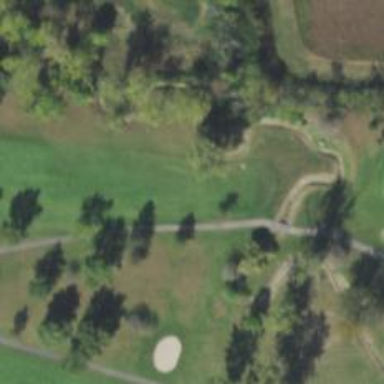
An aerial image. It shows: Golf hole.